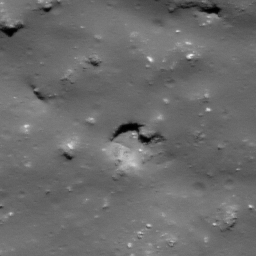
Pit: Tycho 5a
Host crater: Tycho
Host type: impact_melt
Lunar coordinates: latitude -42.62, longitude 348.633